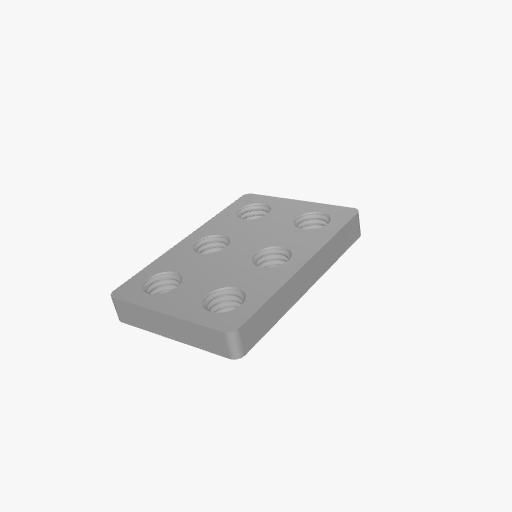
Part: ThreadedPlate2x3H